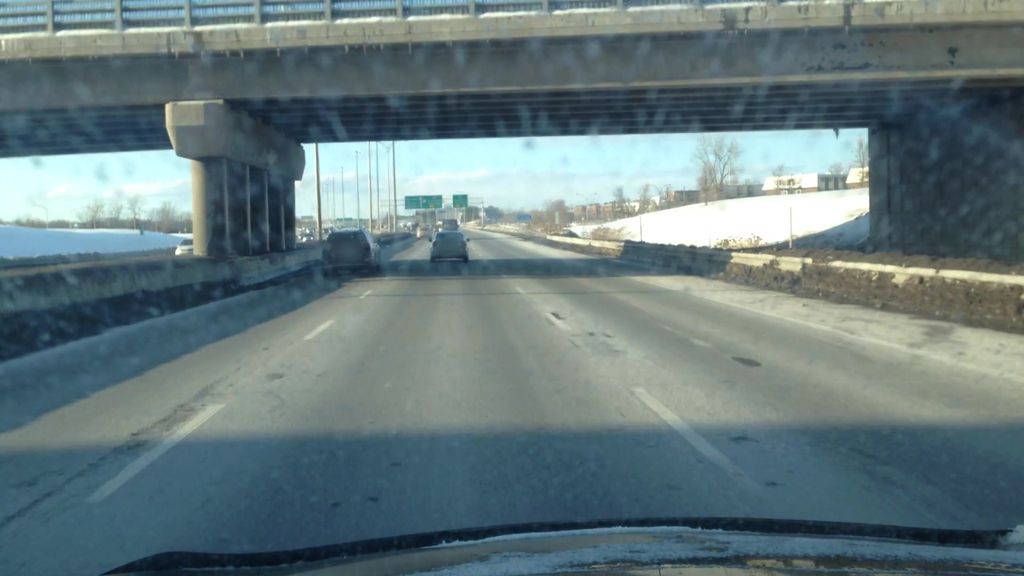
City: montreal